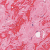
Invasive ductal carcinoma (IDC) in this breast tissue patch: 0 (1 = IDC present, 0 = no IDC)